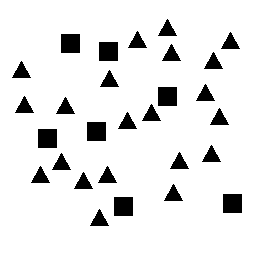
Squares: 7
Triangles: 21
Stars: 0
Total shapes: 28